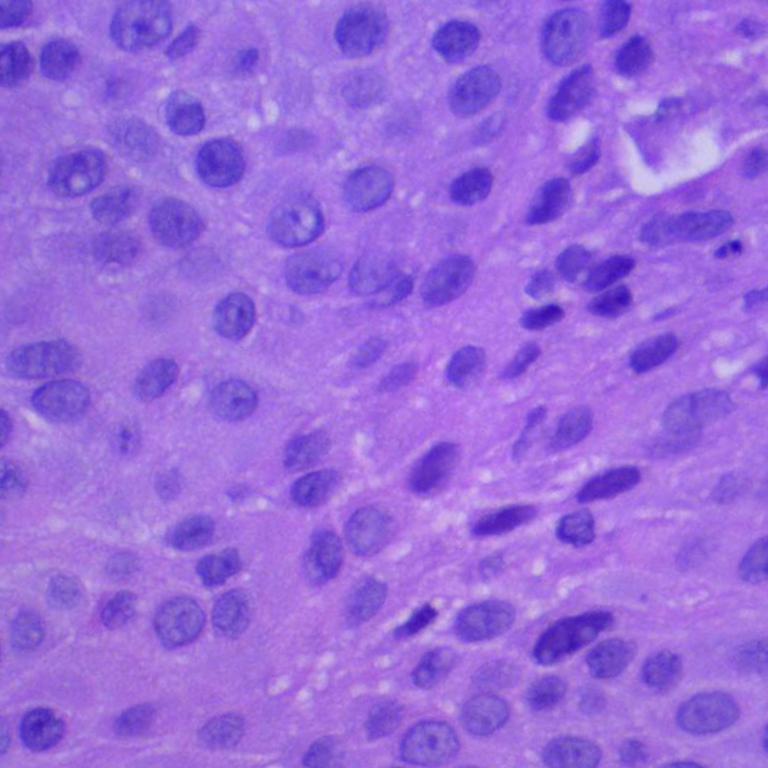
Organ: lung
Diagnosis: squamous carcinomas